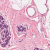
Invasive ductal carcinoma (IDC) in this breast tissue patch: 0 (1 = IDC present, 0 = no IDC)